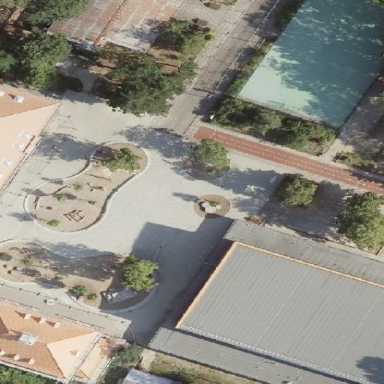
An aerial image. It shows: Schoolyard designated as leisure land.